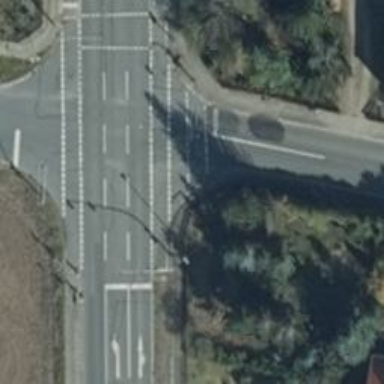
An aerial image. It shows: Road with traffic signals.